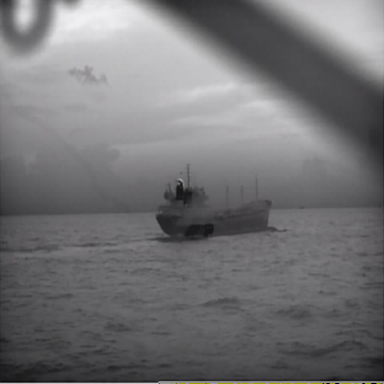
There is a liner in the infrared image.